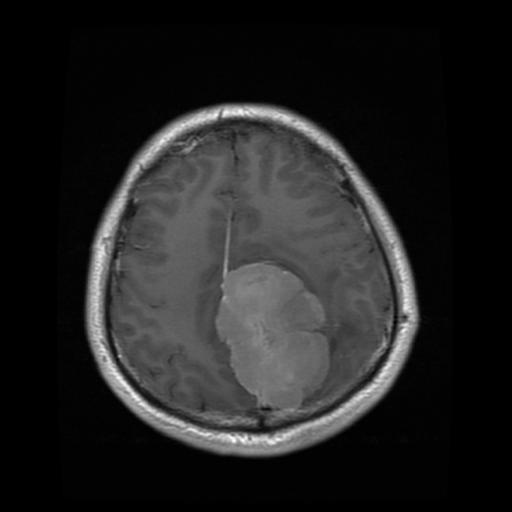
Label: meningioma